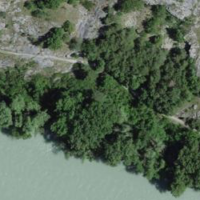
EUNIS habitat code: 48
Species observed at this site:
Phoenicurus phoenicurus
Cephalanthera longifolia
Prunus mahaleb